Question: I am using a Wordpress reset theme and designing a child theme from scratch. The menu (nav) of this site will include drop down menus, which are working. The following is the menu structure (auto generated in WP):
'''
<nav id="nav" role="navigation">
<div class="menu-menu-1-container">
<ul id="menu-menu-1" class="menu">
<li id="menu-item-20" class="menu-item menu-item-type-post_type menu-item-object-page current-menu-item page_item page-item-4 current_page_item menu-item-20"><a href="http://somesite.com/">Home</a></li>
<li id="menu-item-21" class="menu-item menu-item-type-post_type menu-item-object-page menu-item-21"><a href="http://somesite.com/about-us/">About Us</a></li>
<li id="menu-item-22" class="menu-item menu-item-type-post_type menu-item-object-page menu-item-has-children menu-item-22"><a href="http://somesite.com/admissions/">Admissions</a>
<ul class="sub-menu">
<li id="menu-item-27" class="menu-item menu-item-type-post_type menu-item-object-page menu-item-27"><a href="http://somesite.com/sample-page/">Sample Page</a></li>
<li id="menu-item-28" class="menu-item menu-item-type-post_type menu-item-object-page menu-item-28"><a href="http://somesite.com/sample-page-2/">Sample Page 2</a></li>
</ul>
</li>
<li id="menu-item-24" class="menu-item menu-item-type-post_type menu-item-object-page menu-item-24"><a href="http://somesite.com/contact-us/">Contact Us</a></li>
</ul>
</div>
</nav>
'''
Everything is working fine. With that and with the dropdown. I have this in the CSS which works but also puts a right border on the last menu item (CONTACT US):
'''
header #nav li a
{
color: #000;
text-decoration: none;
border-right: 1px solid #000;
margin-right: 9px;
padding: 0px 9px 0px 0px;
}
'''
However, when I add this:
'''
header #nav ul li a:last-child
{
border-right: none;
margin-right: 0px;
padding: 0px;
}
'''
I get this:

It's like it affects every "a" except for the one with a nest UL under it.
Any thoughts on why this is happening and how to correct it? I only want to affect CONTACT.
Thanks!
Chris
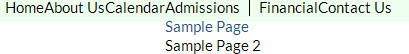
Answer: The ':last-child' you used is referring to "the last 'a' in 'li'". You need to use the following instead:
'''
header #nav ul li:last-child a
{
border-right: none;
margin-right: 0px;
padding: 0px;
}
'''